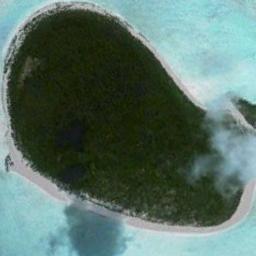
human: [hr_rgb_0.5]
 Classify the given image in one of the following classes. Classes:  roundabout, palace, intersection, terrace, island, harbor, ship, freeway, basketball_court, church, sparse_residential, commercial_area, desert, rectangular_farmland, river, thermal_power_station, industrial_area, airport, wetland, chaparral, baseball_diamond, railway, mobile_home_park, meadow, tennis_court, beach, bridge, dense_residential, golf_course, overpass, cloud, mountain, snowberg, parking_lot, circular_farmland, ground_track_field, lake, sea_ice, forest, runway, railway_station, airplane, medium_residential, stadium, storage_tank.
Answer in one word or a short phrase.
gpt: island